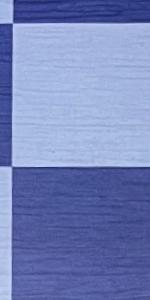
Label: Empty